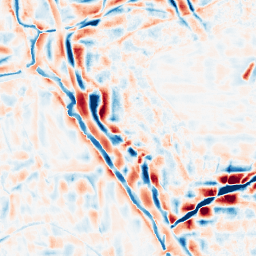
Category: wavelet
Decomposition family: wavelet_reverse_biorthogonal
Decomposition parameters: wavelet: rbio5.5
level: 4
Upsampling method: sinc_blackman
Upsampling parameters: scale: 2
kernel_size: 8
Upsampling scale: 2